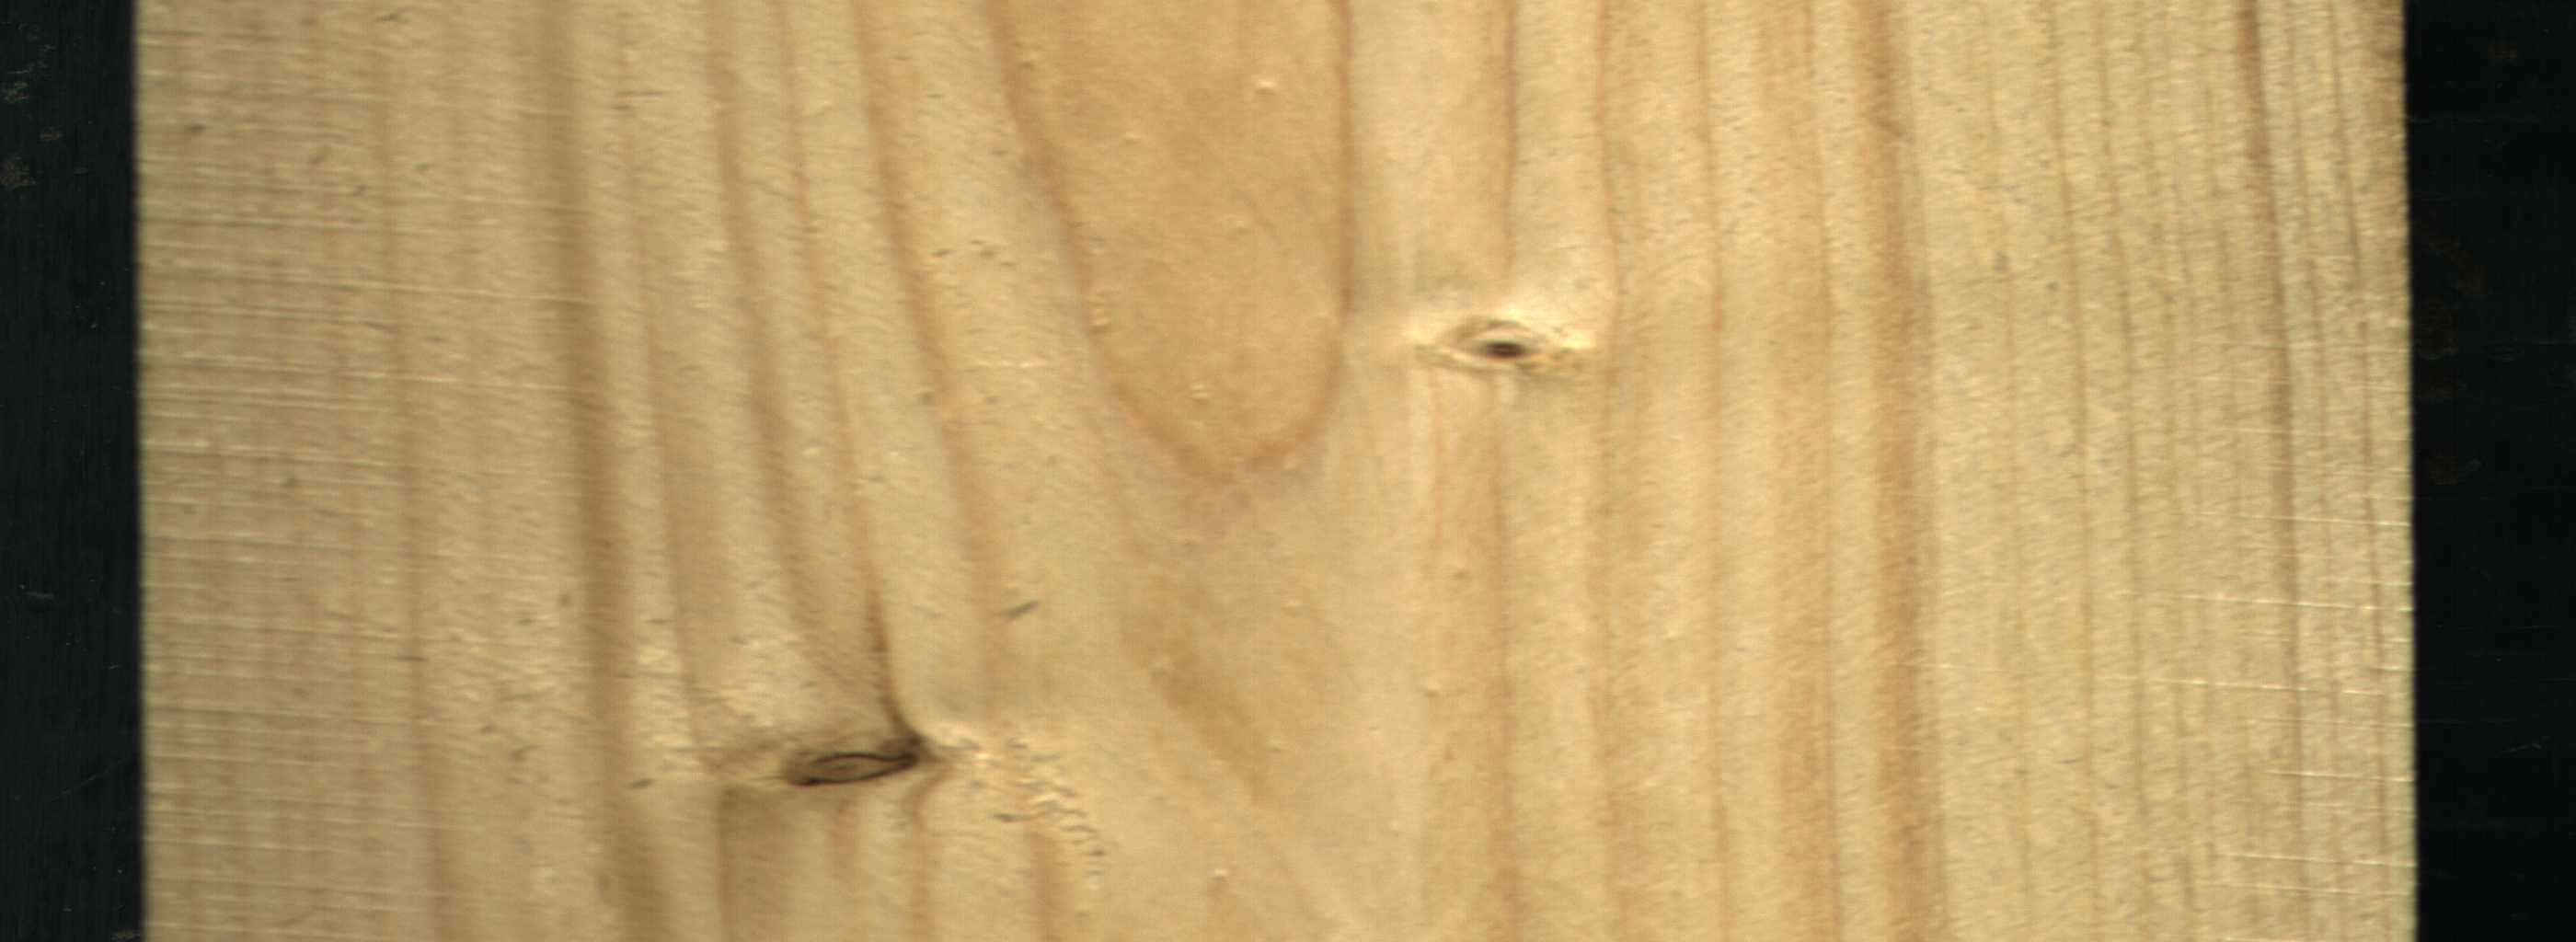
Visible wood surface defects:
Dead_Knot
Live_Knot